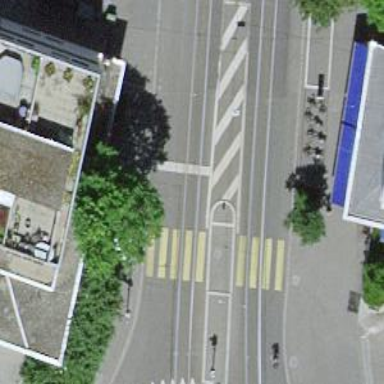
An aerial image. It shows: Kerb serving as barrier.